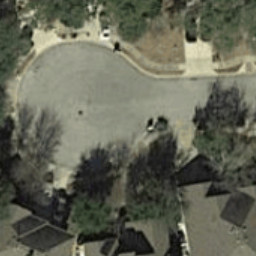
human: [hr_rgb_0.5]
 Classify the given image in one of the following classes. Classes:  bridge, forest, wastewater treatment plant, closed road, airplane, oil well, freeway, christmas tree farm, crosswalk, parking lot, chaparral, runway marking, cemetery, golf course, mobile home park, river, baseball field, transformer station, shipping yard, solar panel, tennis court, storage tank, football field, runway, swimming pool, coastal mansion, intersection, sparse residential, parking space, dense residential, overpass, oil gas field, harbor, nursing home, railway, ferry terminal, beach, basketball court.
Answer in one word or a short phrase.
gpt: closed road